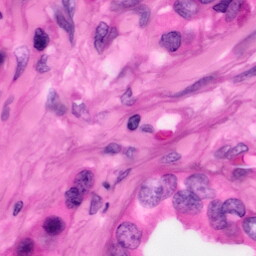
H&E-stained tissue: Pancreatic